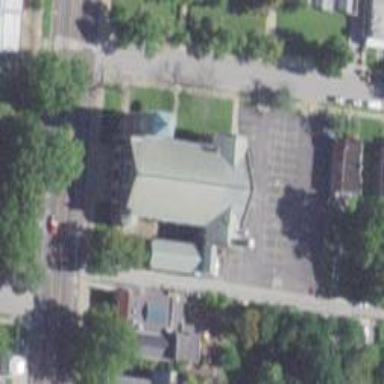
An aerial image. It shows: Building serving as place of worship.